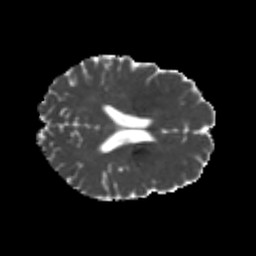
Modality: MD
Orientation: axial
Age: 21
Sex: male
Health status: healthy
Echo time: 0.074 s